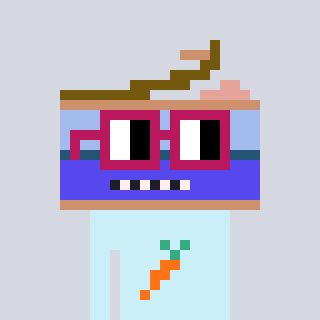
a pixel art character with square dark red glasses, a canned ham-shaped head and a cold-colored body on a cool background